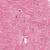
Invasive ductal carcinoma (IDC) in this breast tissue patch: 0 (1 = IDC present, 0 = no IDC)